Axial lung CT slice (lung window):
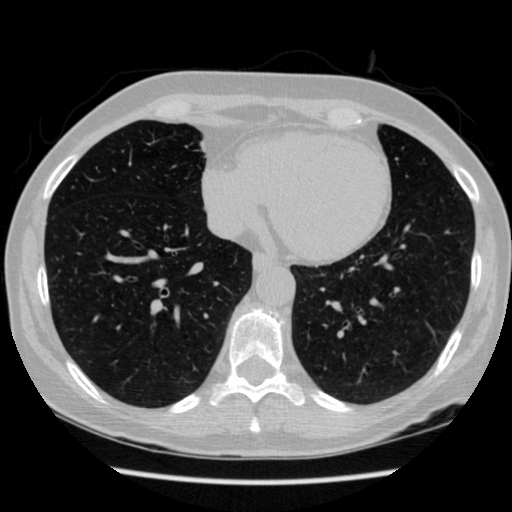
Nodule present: no